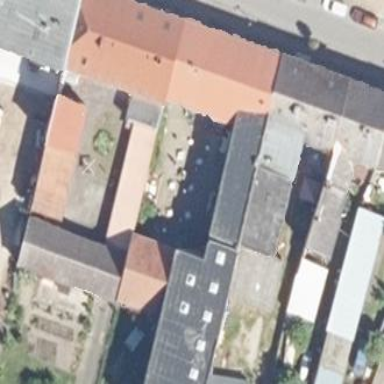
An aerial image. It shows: Café.